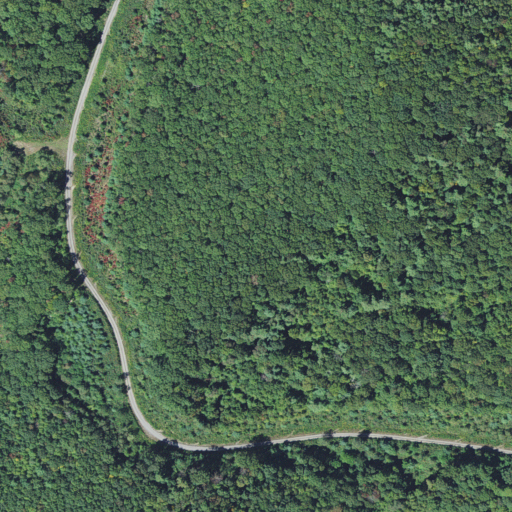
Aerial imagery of ridge(s) in North Carolina named Buck Ridge containing deciduous forest, mixed forest, and shrub